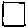
Label: square